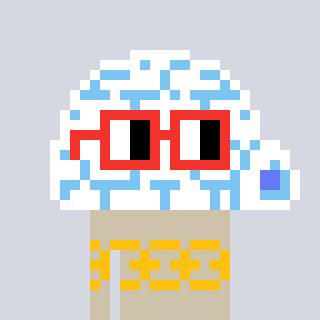
a pixel art character with square red glasses, a igloo-shaped head and a bege-colored body on a cool background